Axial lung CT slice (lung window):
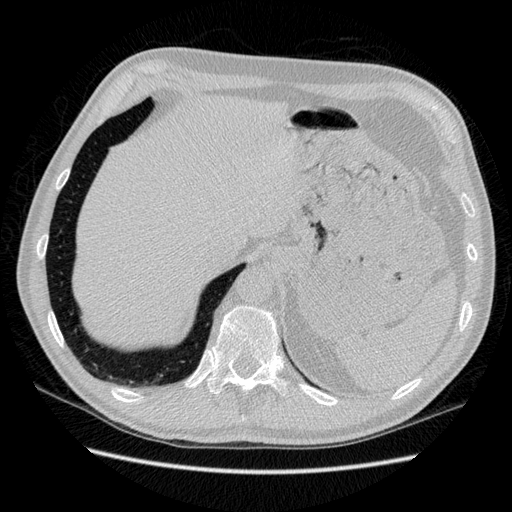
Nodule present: no